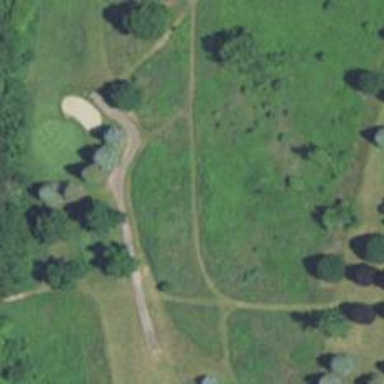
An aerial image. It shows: Path designated for golf carts.